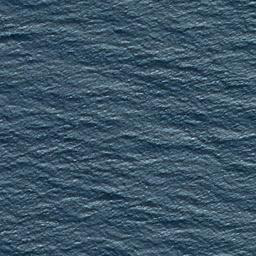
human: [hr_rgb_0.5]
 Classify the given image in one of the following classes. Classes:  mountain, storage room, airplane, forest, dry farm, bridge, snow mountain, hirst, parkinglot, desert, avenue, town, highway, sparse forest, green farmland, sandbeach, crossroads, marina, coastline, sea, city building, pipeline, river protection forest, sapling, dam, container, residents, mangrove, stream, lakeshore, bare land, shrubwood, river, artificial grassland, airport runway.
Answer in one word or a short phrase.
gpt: sea